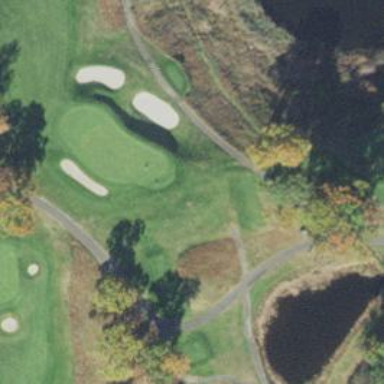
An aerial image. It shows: Golf tee.